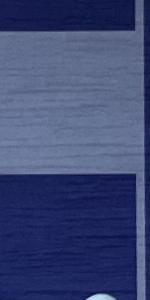
Label: Empty